Question: I have a more info link for each entry in a table (as seen in screenshot), that displays additional information.
Is it possible for when a user clicks the more info link, it grabs the value from that link, store it in a hidden input field, so on post I can grab those values?

the naming convention of the "more" info link is:
'''
<a href="#" data-student="2" class="mini-view">more</a>
<a href="#" data-student="6" class="mini-view">more</a>
<a href="#" data-student="7" class="mini-view">more</a>
<a href="#" data-student="9" class="mini-view">more</a>
'''
So if all links were clicked, it'd post the data like: 2,6,7,9 - the user can click the "more" info link as many times as they want, so I'd only want to record it on the first click.
Because I am going to convert those values into an array and use that to do some backend checks.
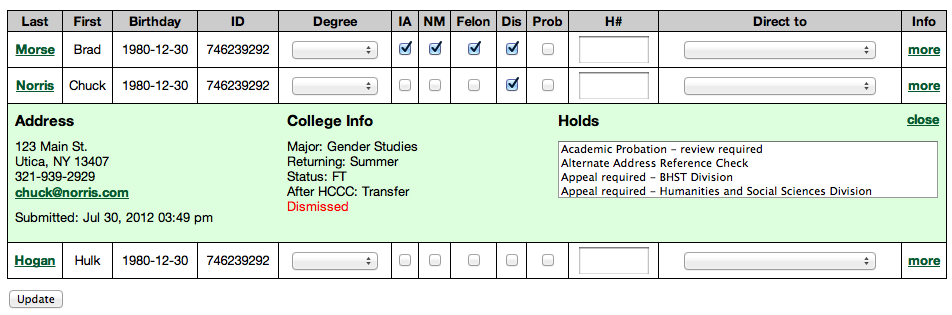
Answer: '''
var clickedIds = '';
$('.mini-view').on('click', function(){
// need to check if the "more info" has already been clicked
if(!$(this).data('clicked')){
//if not, update the (serialized) list of clicked student ids:
clickedIds = clickedIds + $(this).data('student') + ',';
//update that value to the hidden field
//could have done this w/o the clickedIds var, but I think it's cleaner
//this way:
$('#myHiddenField').val(clickedIds);
// then mark it as already clicked.
$(this).data('clicked', true)
}
});
'''
This puts a serialized list into your hidden variable that looks like '2,6,7,9,'